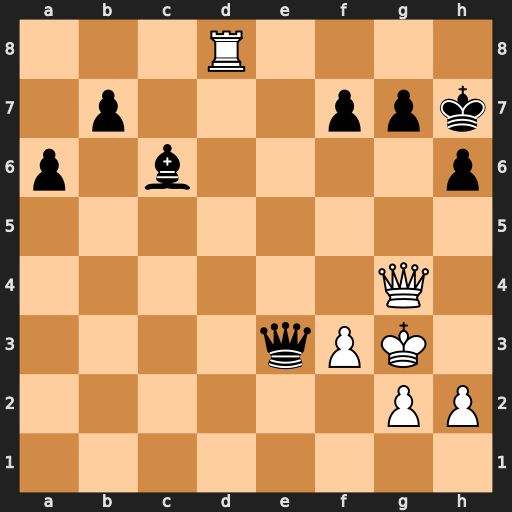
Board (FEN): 3R4/1p3ppk/p1b4p/8/6Q1/4qPK1/6PP/8
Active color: w
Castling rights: -
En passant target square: -
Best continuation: Qf5+ g6 Qxf7#